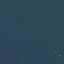
Land use / land cover: SeaLake